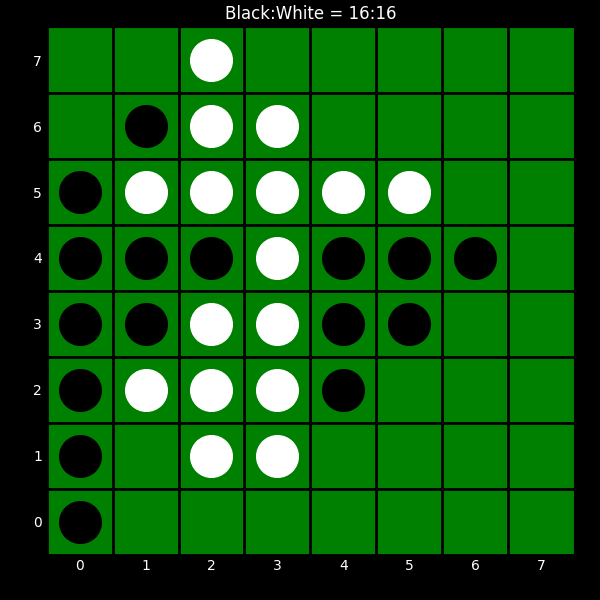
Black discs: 16
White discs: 16